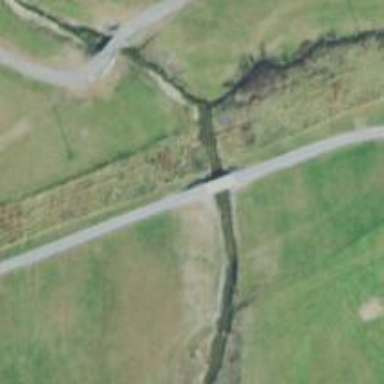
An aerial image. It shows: Driveway bridge over service road.